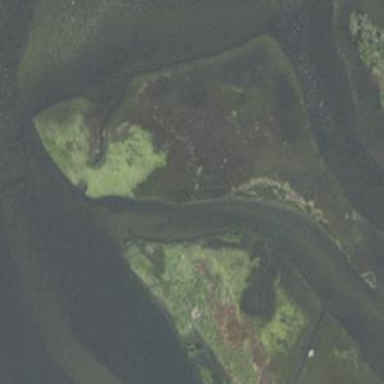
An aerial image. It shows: Saltmarsh wetland.